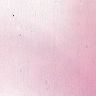
Metastatic tissue present: no